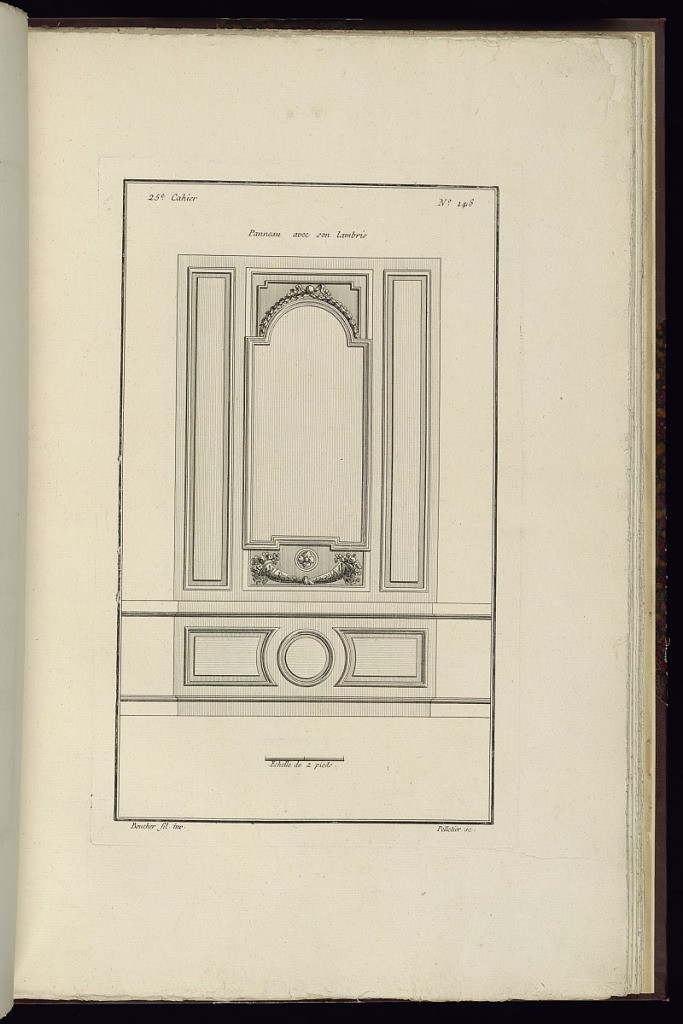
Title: Panneau avec son lambris
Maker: Juste-François Boucher, French, 1736 – 1782
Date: ca. 1775
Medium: Engraving on off white laid paper
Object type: Print
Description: Design for paneling with wainscoting, decorated with ornament motifs including leaf garland and ribbon, cornucopia, and a rosette. The plate is signed.